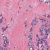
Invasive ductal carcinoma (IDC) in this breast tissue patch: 1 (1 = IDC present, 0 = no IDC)